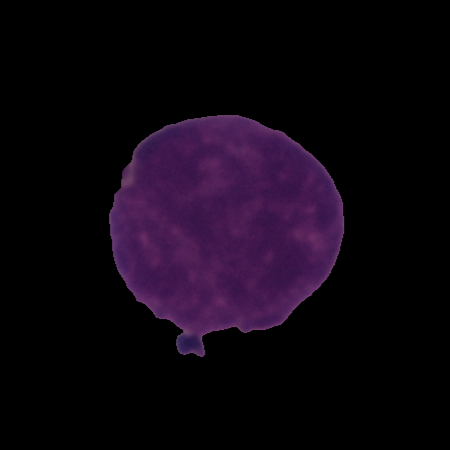
Label: cancer